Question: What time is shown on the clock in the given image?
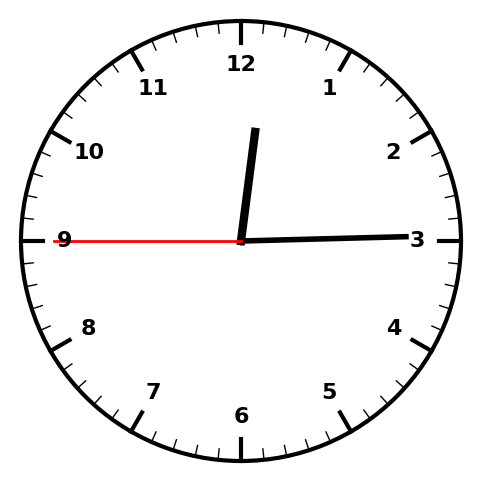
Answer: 12:14:45